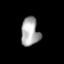
Tissue: lung
Cell type: Others
Senescence score: 0.238
Nuclear area (px): 504
Mean DAPI intensity: 167.339